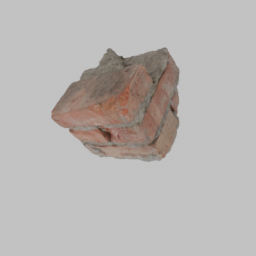
Label: architecture